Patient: sex M, age 52
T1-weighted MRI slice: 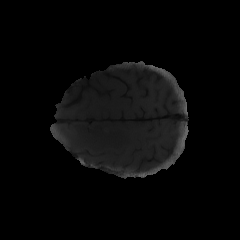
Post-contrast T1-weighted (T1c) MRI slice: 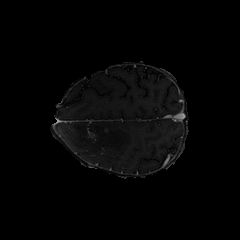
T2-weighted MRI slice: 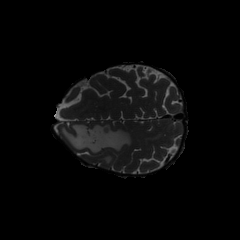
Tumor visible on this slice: yes
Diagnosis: Glioblastoma, IDH-wildtype
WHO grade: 4